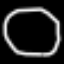
Label: octagon